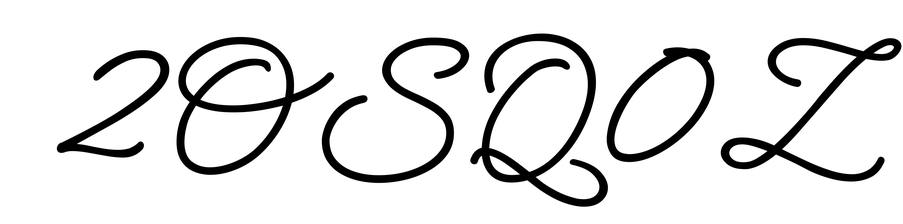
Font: MeowScript-Regular